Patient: sex F, age 58
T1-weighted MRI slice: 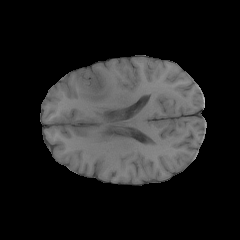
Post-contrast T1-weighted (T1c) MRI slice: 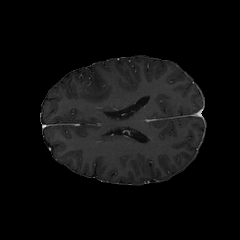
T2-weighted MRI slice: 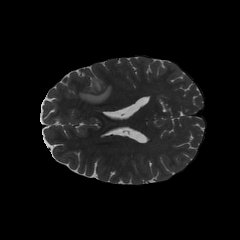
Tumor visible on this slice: yes
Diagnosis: Glioblastoma, IDH-wildtype
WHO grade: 4